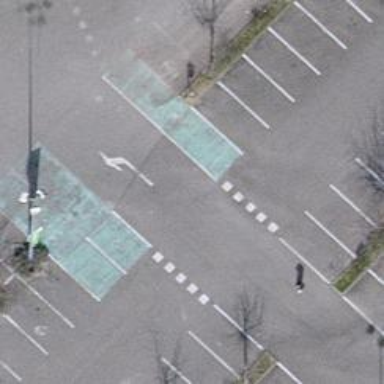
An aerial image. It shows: Asphalt parking aisle road.